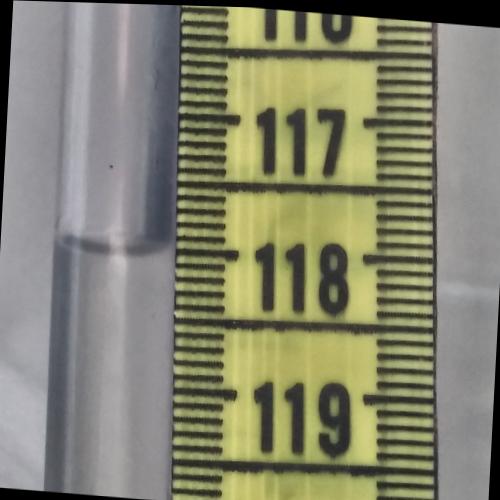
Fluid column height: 118.0 cm